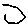
Label: hexagon